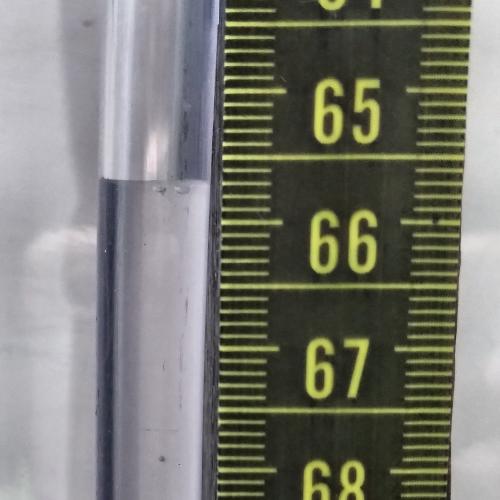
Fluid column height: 65.7 cm